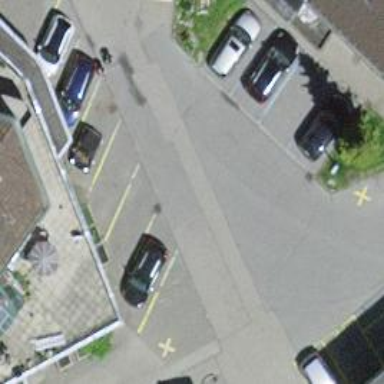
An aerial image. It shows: Parking available on the street side.